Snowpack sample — Loveland Pass, Silver Plume, Colorado, USA (12/14/25, 10:50 AM MST)
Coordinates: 39.664, -105.882
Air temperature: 36 °F
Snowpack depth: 67 cm
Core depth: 20 cm
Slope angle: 6°, slope face: 326°
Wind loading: low
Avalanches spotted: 0
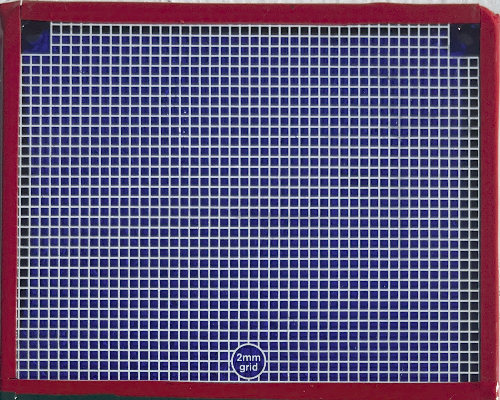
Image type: profile
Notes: No avalanches spotted, very late start to the season with minimal snowpack